Field crop: tomato
Growth stage: 1
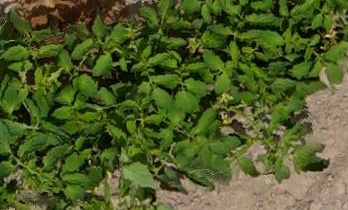
Species: tomato